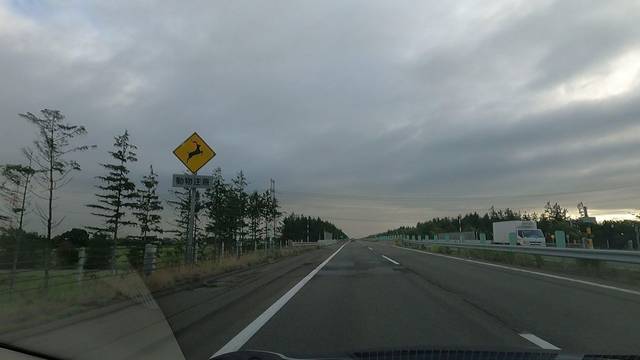
Region: Japan
Coordinates: 43.119, 141.627